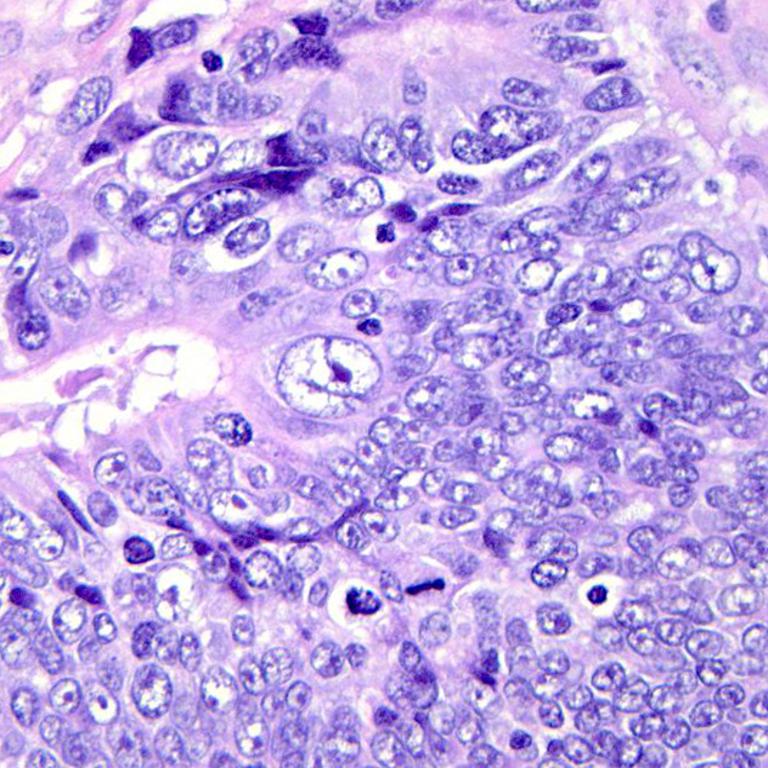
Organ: colon
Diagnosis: adenocarcinomas